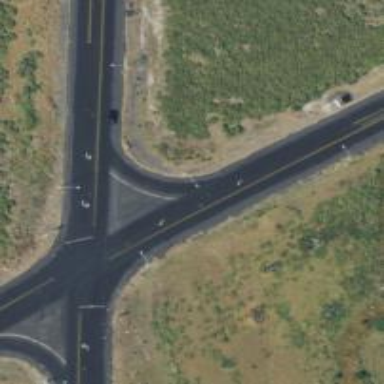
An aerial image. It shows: Secondary link road.